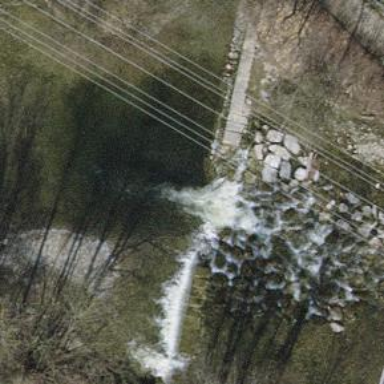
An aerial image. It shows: Weir along the waterway.